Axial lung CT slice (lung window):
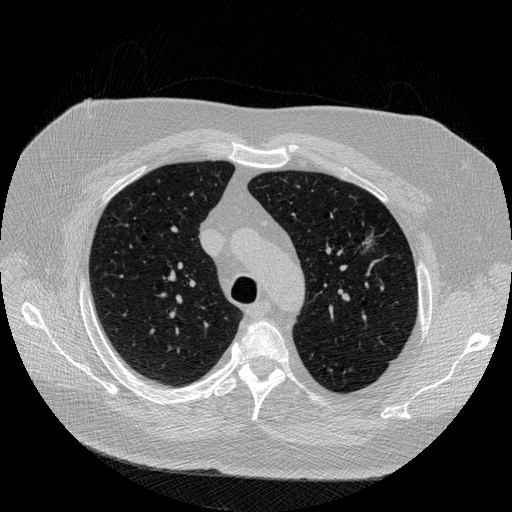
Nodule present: yes
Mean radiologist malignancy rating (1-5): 5